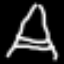
Label: The Eiffel Tower